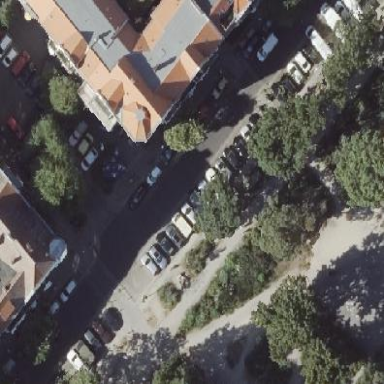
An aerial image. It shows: Street-side parking area with asphalt surface.